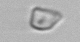
Label: detritus_transparent